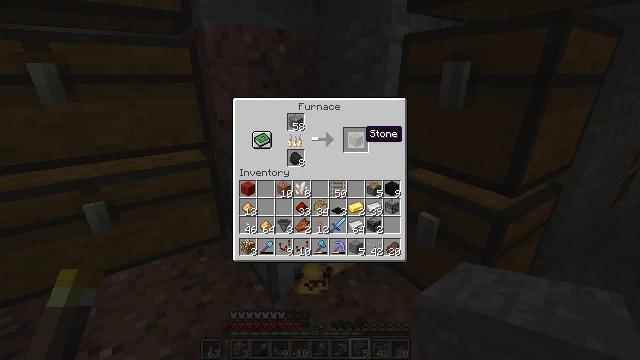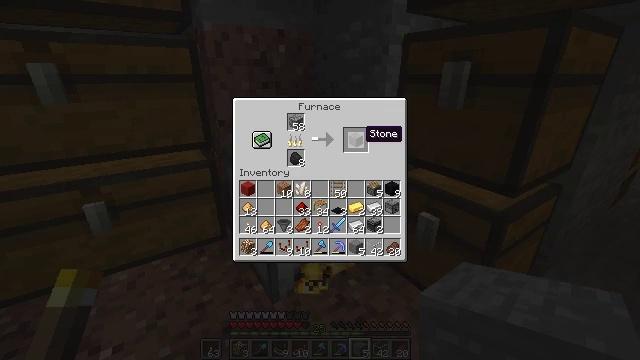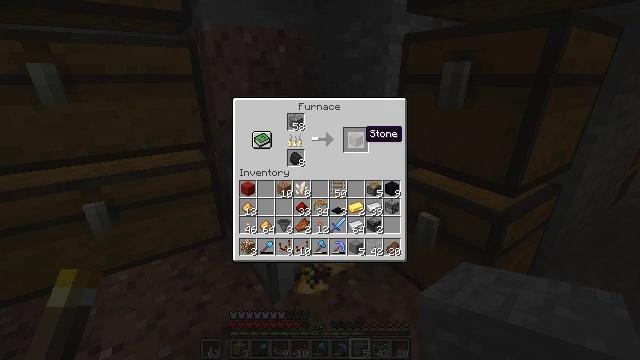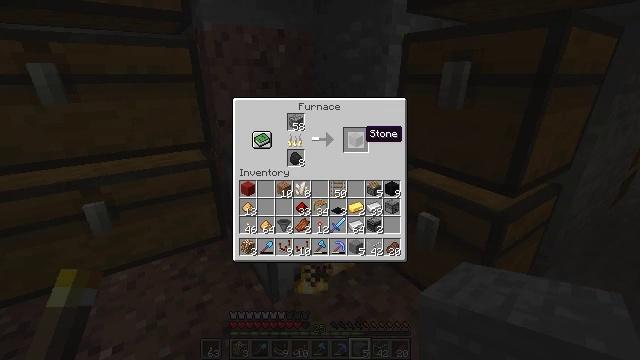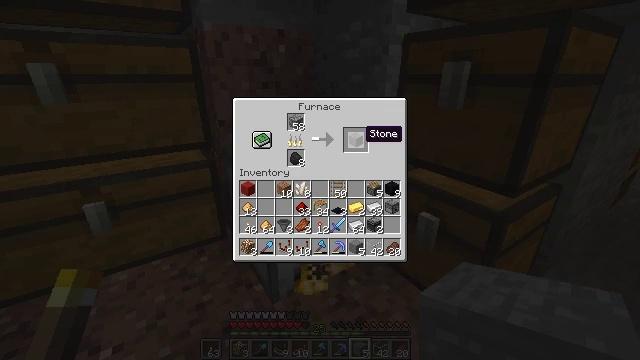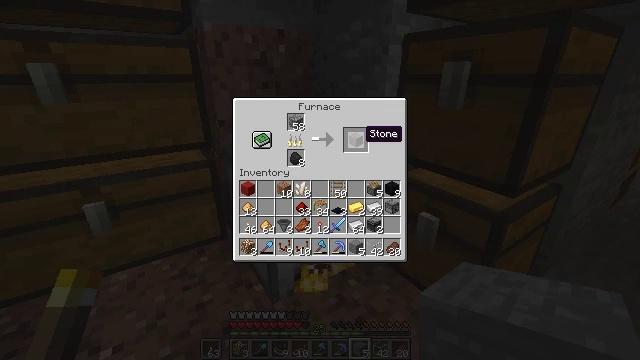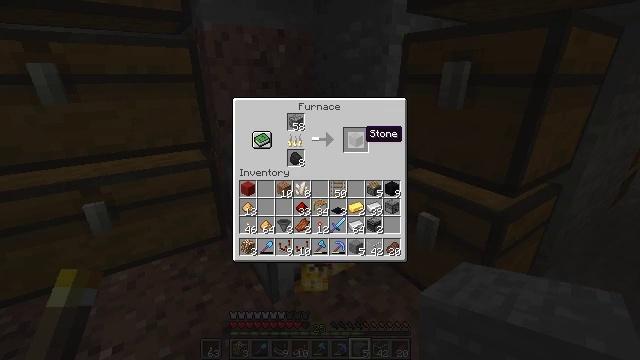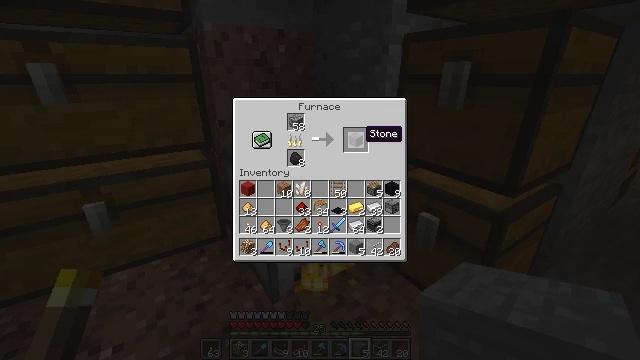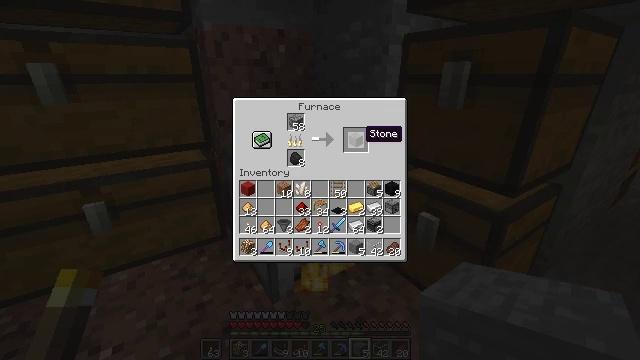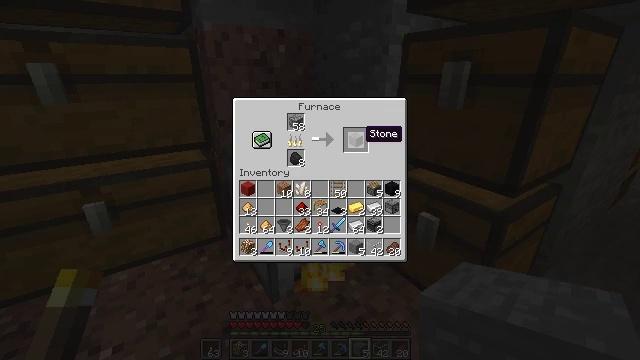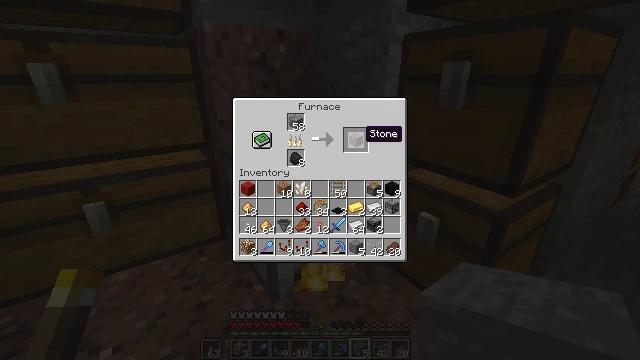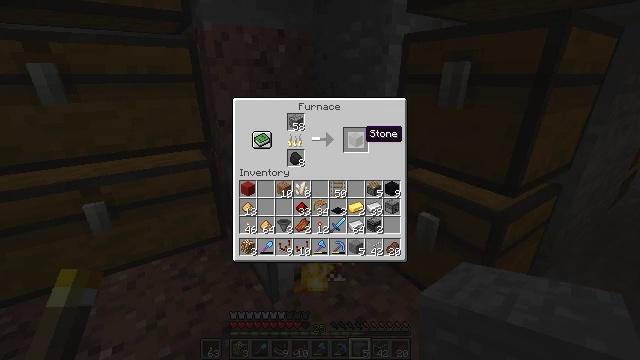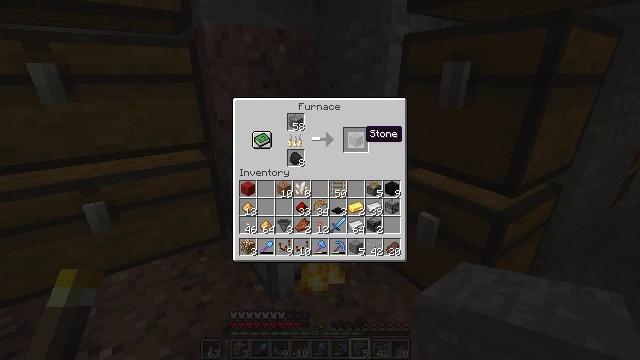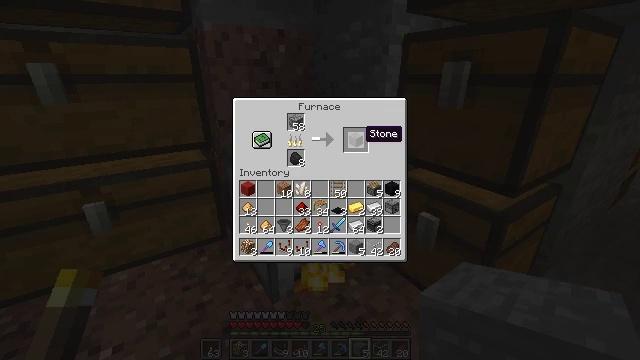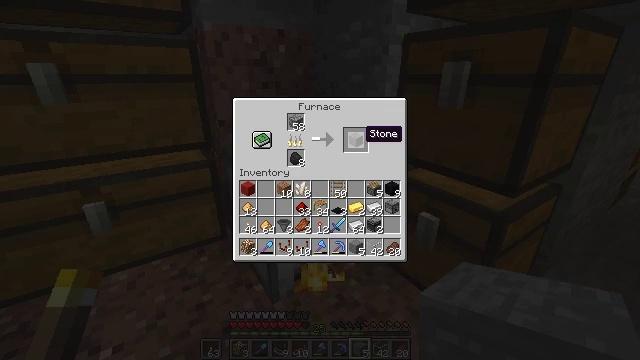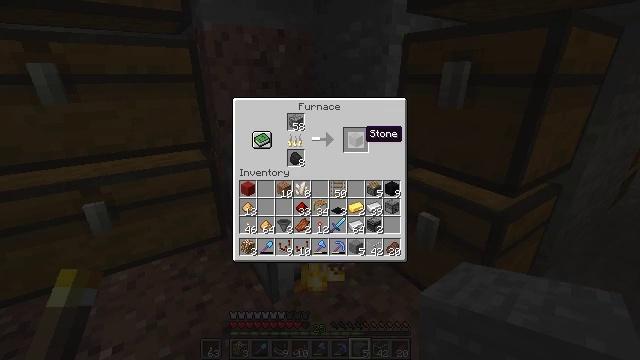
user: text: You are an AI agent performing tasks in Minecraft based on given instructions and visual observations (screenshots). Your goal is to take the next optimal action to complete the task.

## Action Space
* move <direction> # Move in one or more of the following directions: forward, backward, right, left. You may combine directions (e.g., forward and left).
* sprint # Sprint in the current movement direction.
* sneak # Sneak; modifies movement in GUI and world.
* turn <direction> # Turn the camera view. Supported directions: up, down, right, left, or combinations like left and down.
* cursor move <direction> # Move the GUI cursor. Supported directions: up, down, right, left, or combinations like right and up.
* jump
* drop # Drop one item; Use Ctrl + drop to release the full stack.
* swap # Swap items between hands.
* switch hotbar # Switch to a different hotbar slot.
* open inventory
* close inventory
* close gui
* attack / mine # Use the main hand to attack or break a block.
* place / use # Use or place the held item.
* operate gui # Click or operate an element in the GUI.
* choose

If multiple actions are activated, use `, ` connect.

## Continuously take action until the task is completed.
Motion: motion action
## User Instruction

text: Cook cobblestone in a furnace to craft stone.
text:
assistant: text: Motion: no_op
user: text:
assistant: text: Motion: no_op
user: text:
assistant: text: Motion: no_op
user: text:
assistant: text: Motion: no_op
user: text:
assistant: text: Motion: no_op
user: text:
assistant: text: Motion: no_op
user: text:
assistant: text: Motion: no_op
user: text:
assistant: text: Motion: no_op
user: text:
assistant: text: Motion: no_op
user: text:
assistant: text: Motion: no_op
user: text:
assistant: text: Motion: no_op
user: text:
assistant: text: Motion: no_op
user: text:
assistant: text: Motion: no_op
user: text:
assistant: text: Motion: no_op
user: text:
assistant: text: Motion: no_op
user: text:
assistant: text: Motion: no_op
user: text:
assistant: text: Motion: no_op
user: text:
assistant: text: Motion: no_op
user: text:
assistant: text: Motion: no_op
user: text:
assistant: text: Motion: no_op
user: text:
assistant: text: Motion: no_op
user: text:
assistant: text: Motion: no_op
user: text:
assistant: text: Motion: no_op
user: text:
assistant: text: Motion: no_op
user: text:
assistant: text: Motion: no_op
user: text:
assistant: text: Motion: no_op
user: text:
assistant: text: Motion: no_op
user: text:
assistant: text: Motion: no_op
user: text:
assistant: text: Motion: no_op
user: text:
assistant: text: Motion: no_op